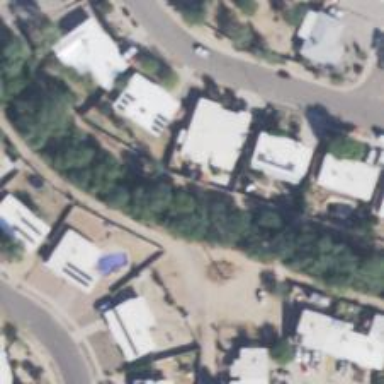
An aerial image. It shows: Alleyway designated as service road.